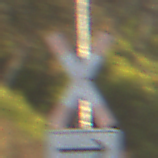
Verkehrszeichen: Andreaskreuz
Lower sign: RichtungsangabeDurchPfeile4
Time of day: SunriseSunset
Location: Outdoor (Nature)
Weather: PartlyCloudy
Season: NotSpecified
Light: Natural